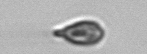
Label: Cryptophyta